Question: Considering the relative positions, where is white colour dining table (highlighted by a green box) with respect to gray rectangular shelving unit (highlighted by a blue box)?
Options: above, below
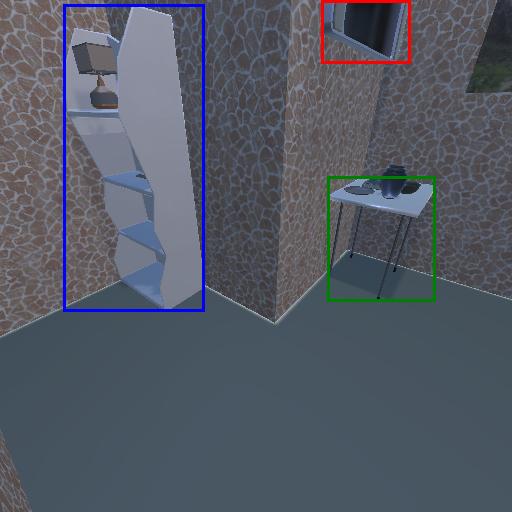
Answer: above